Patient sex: M
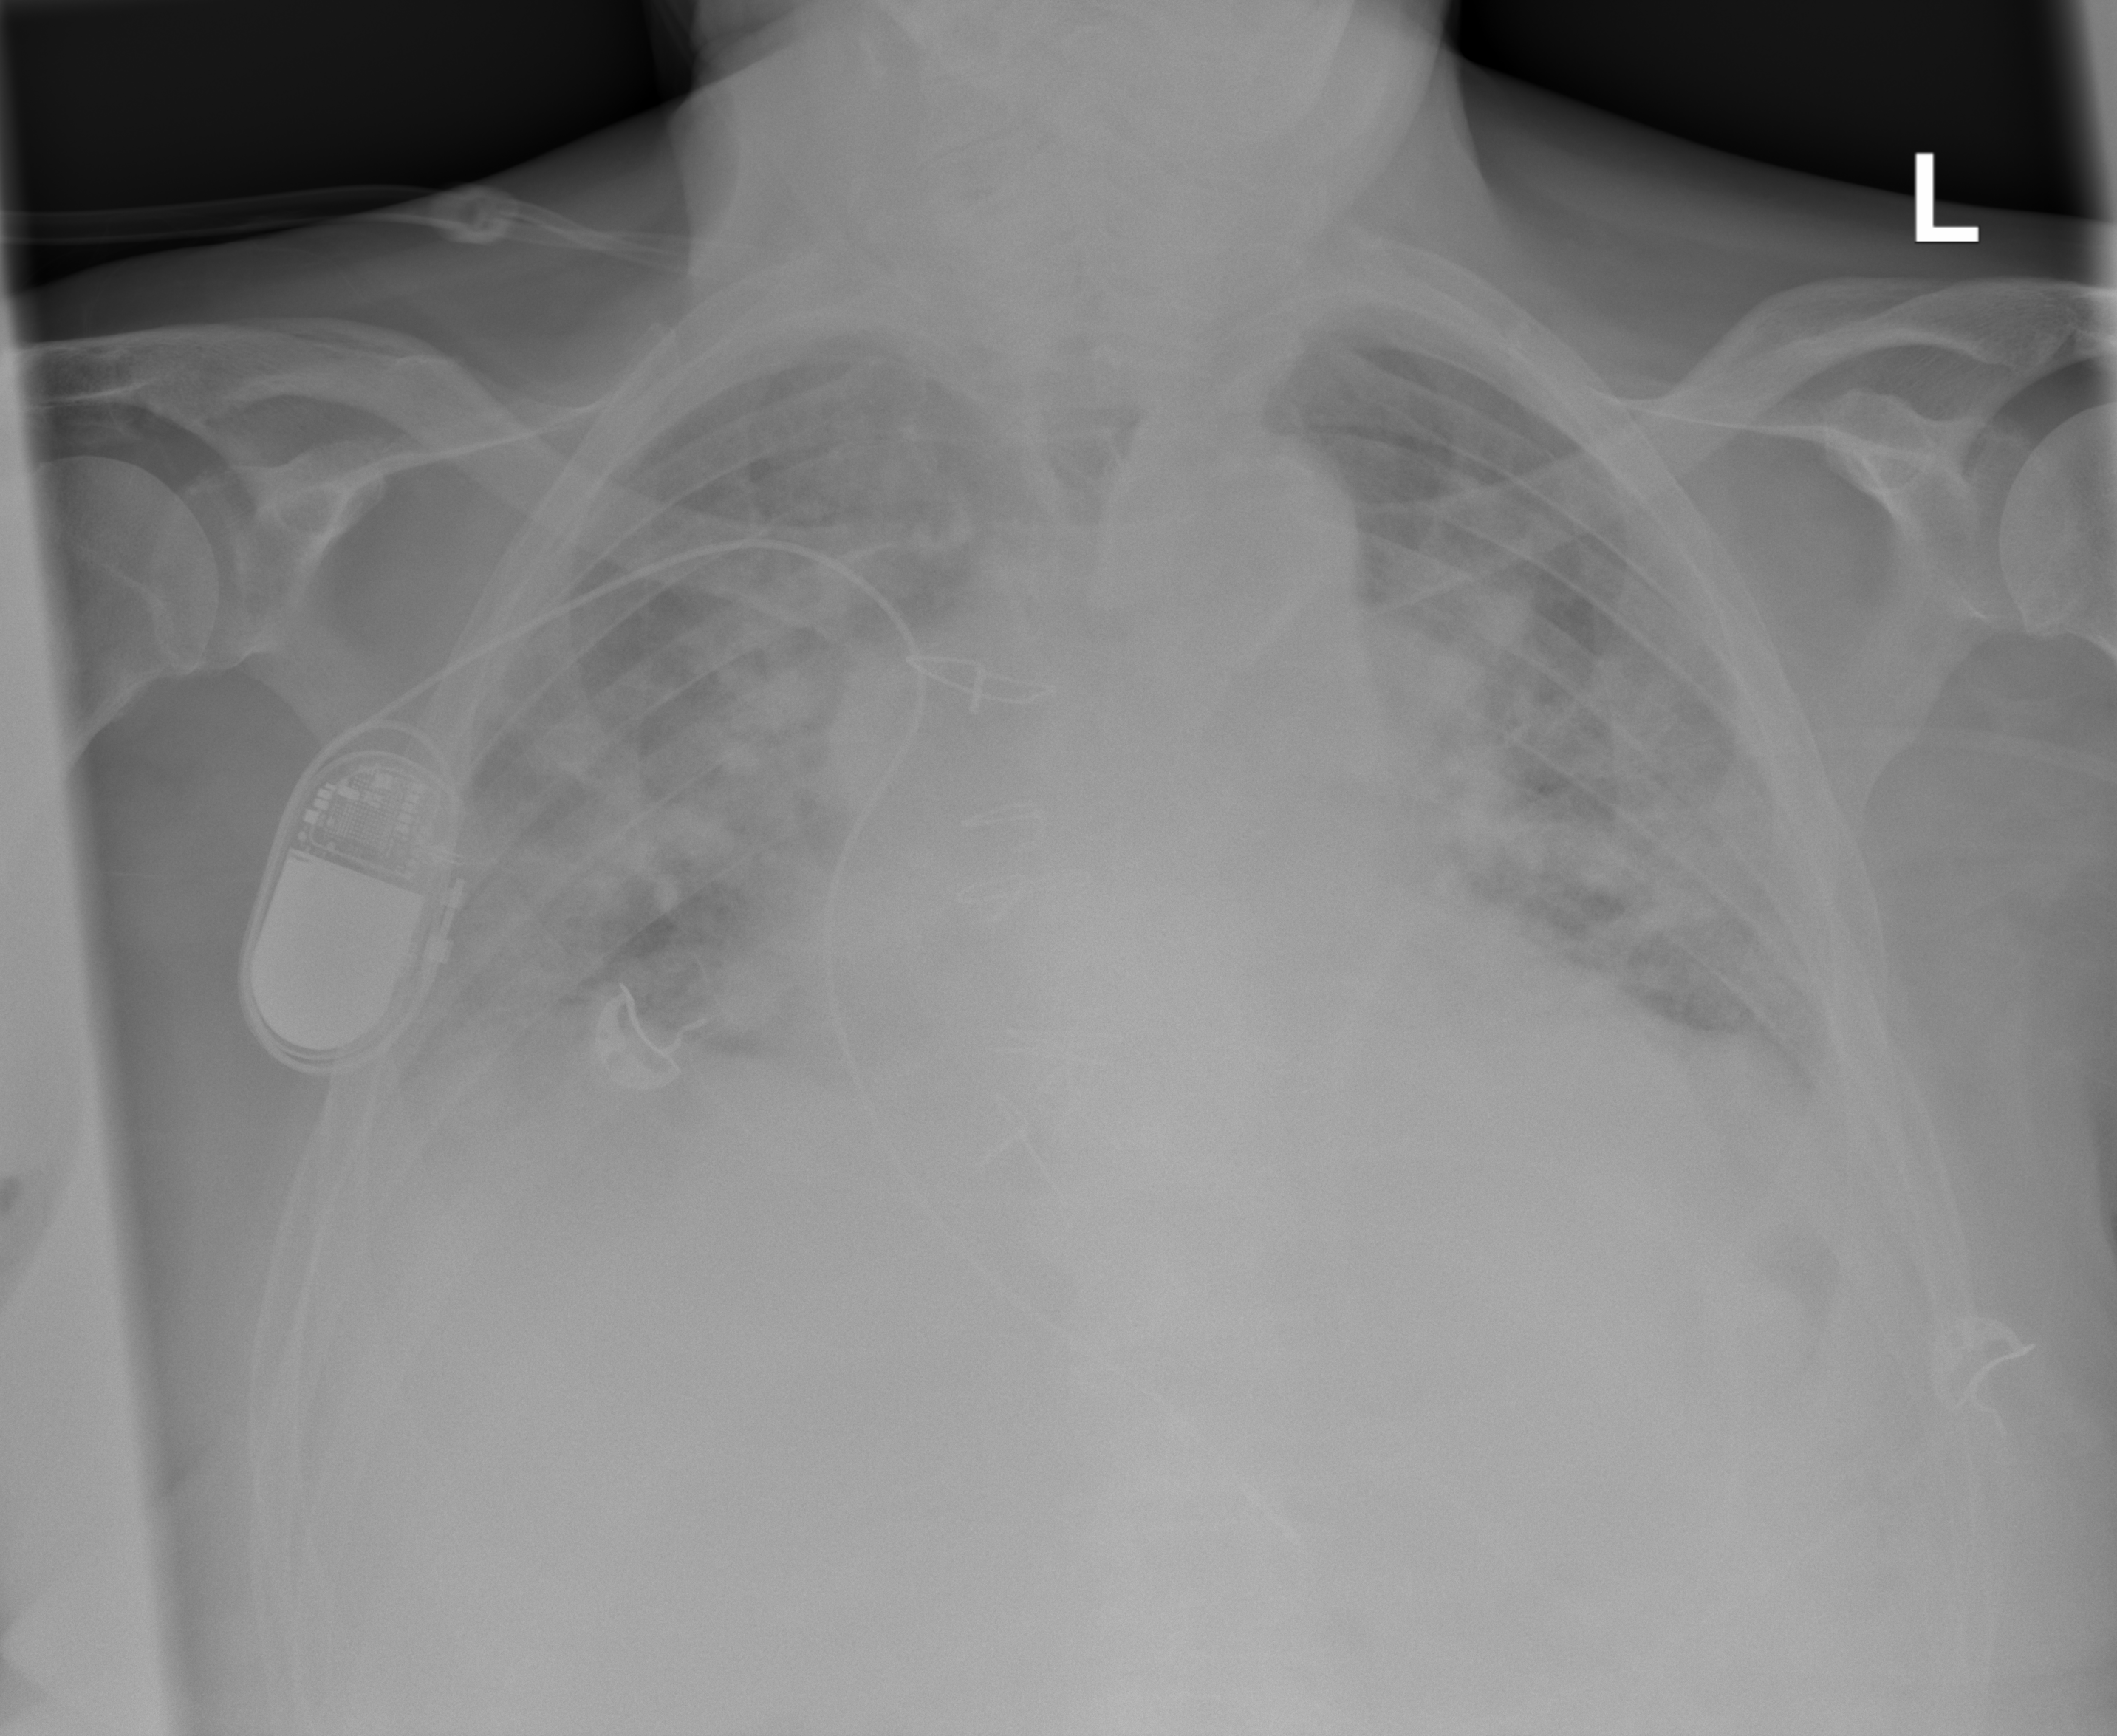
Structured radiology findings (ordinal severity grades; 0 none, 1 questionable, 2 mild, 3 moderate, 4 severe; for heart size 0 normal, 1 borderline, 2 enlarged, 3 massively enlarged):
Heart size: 2
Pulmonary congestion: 3
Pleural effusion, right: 2
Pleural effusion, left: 2
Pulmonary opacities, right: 3
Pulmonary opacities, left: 3
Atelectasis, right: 2
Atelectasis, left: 2